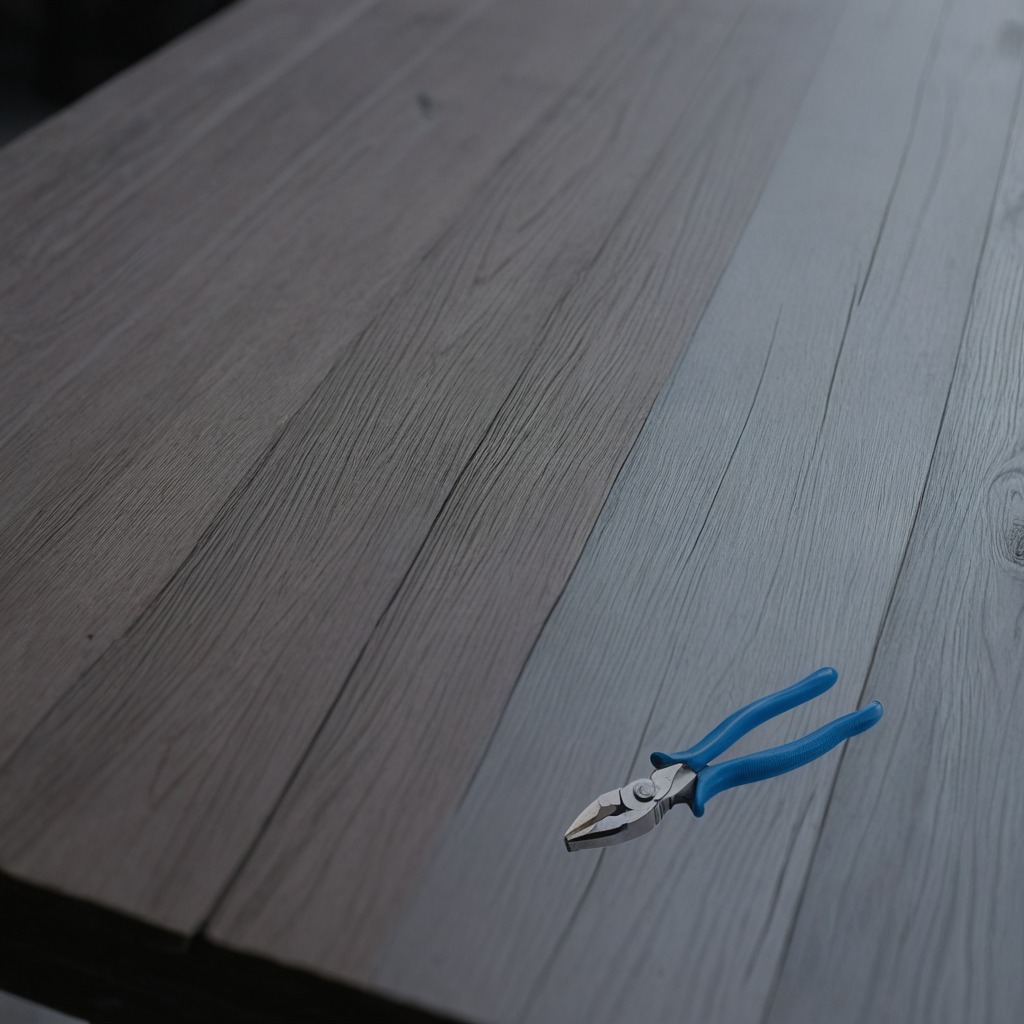
A plier lies on the old table with faint burn marks in a small garage at twilight.